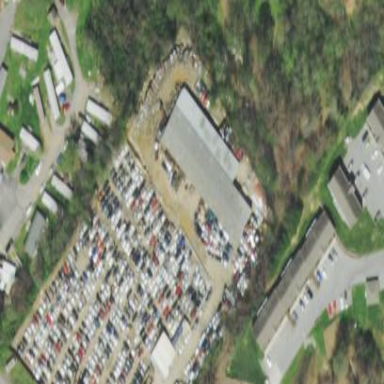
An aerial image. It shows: Industrial area designated as scrap yard.